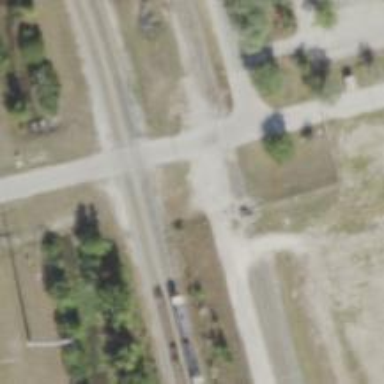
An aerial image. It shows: Railway level crossing.